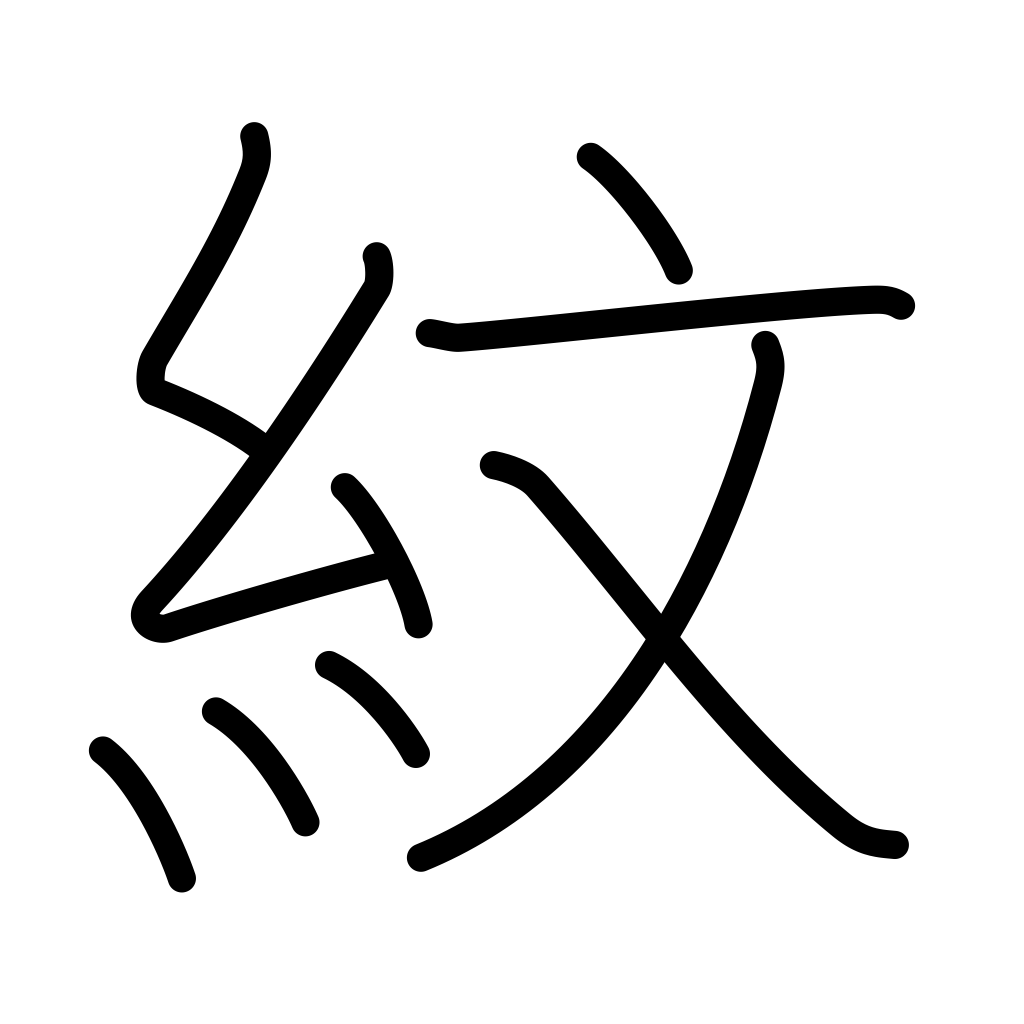
Meaning: family crest, figures